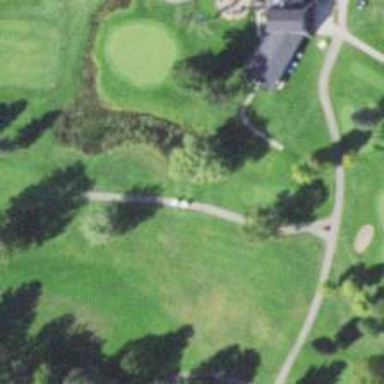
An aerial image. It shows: Service road used as golf cart path.